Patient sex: M
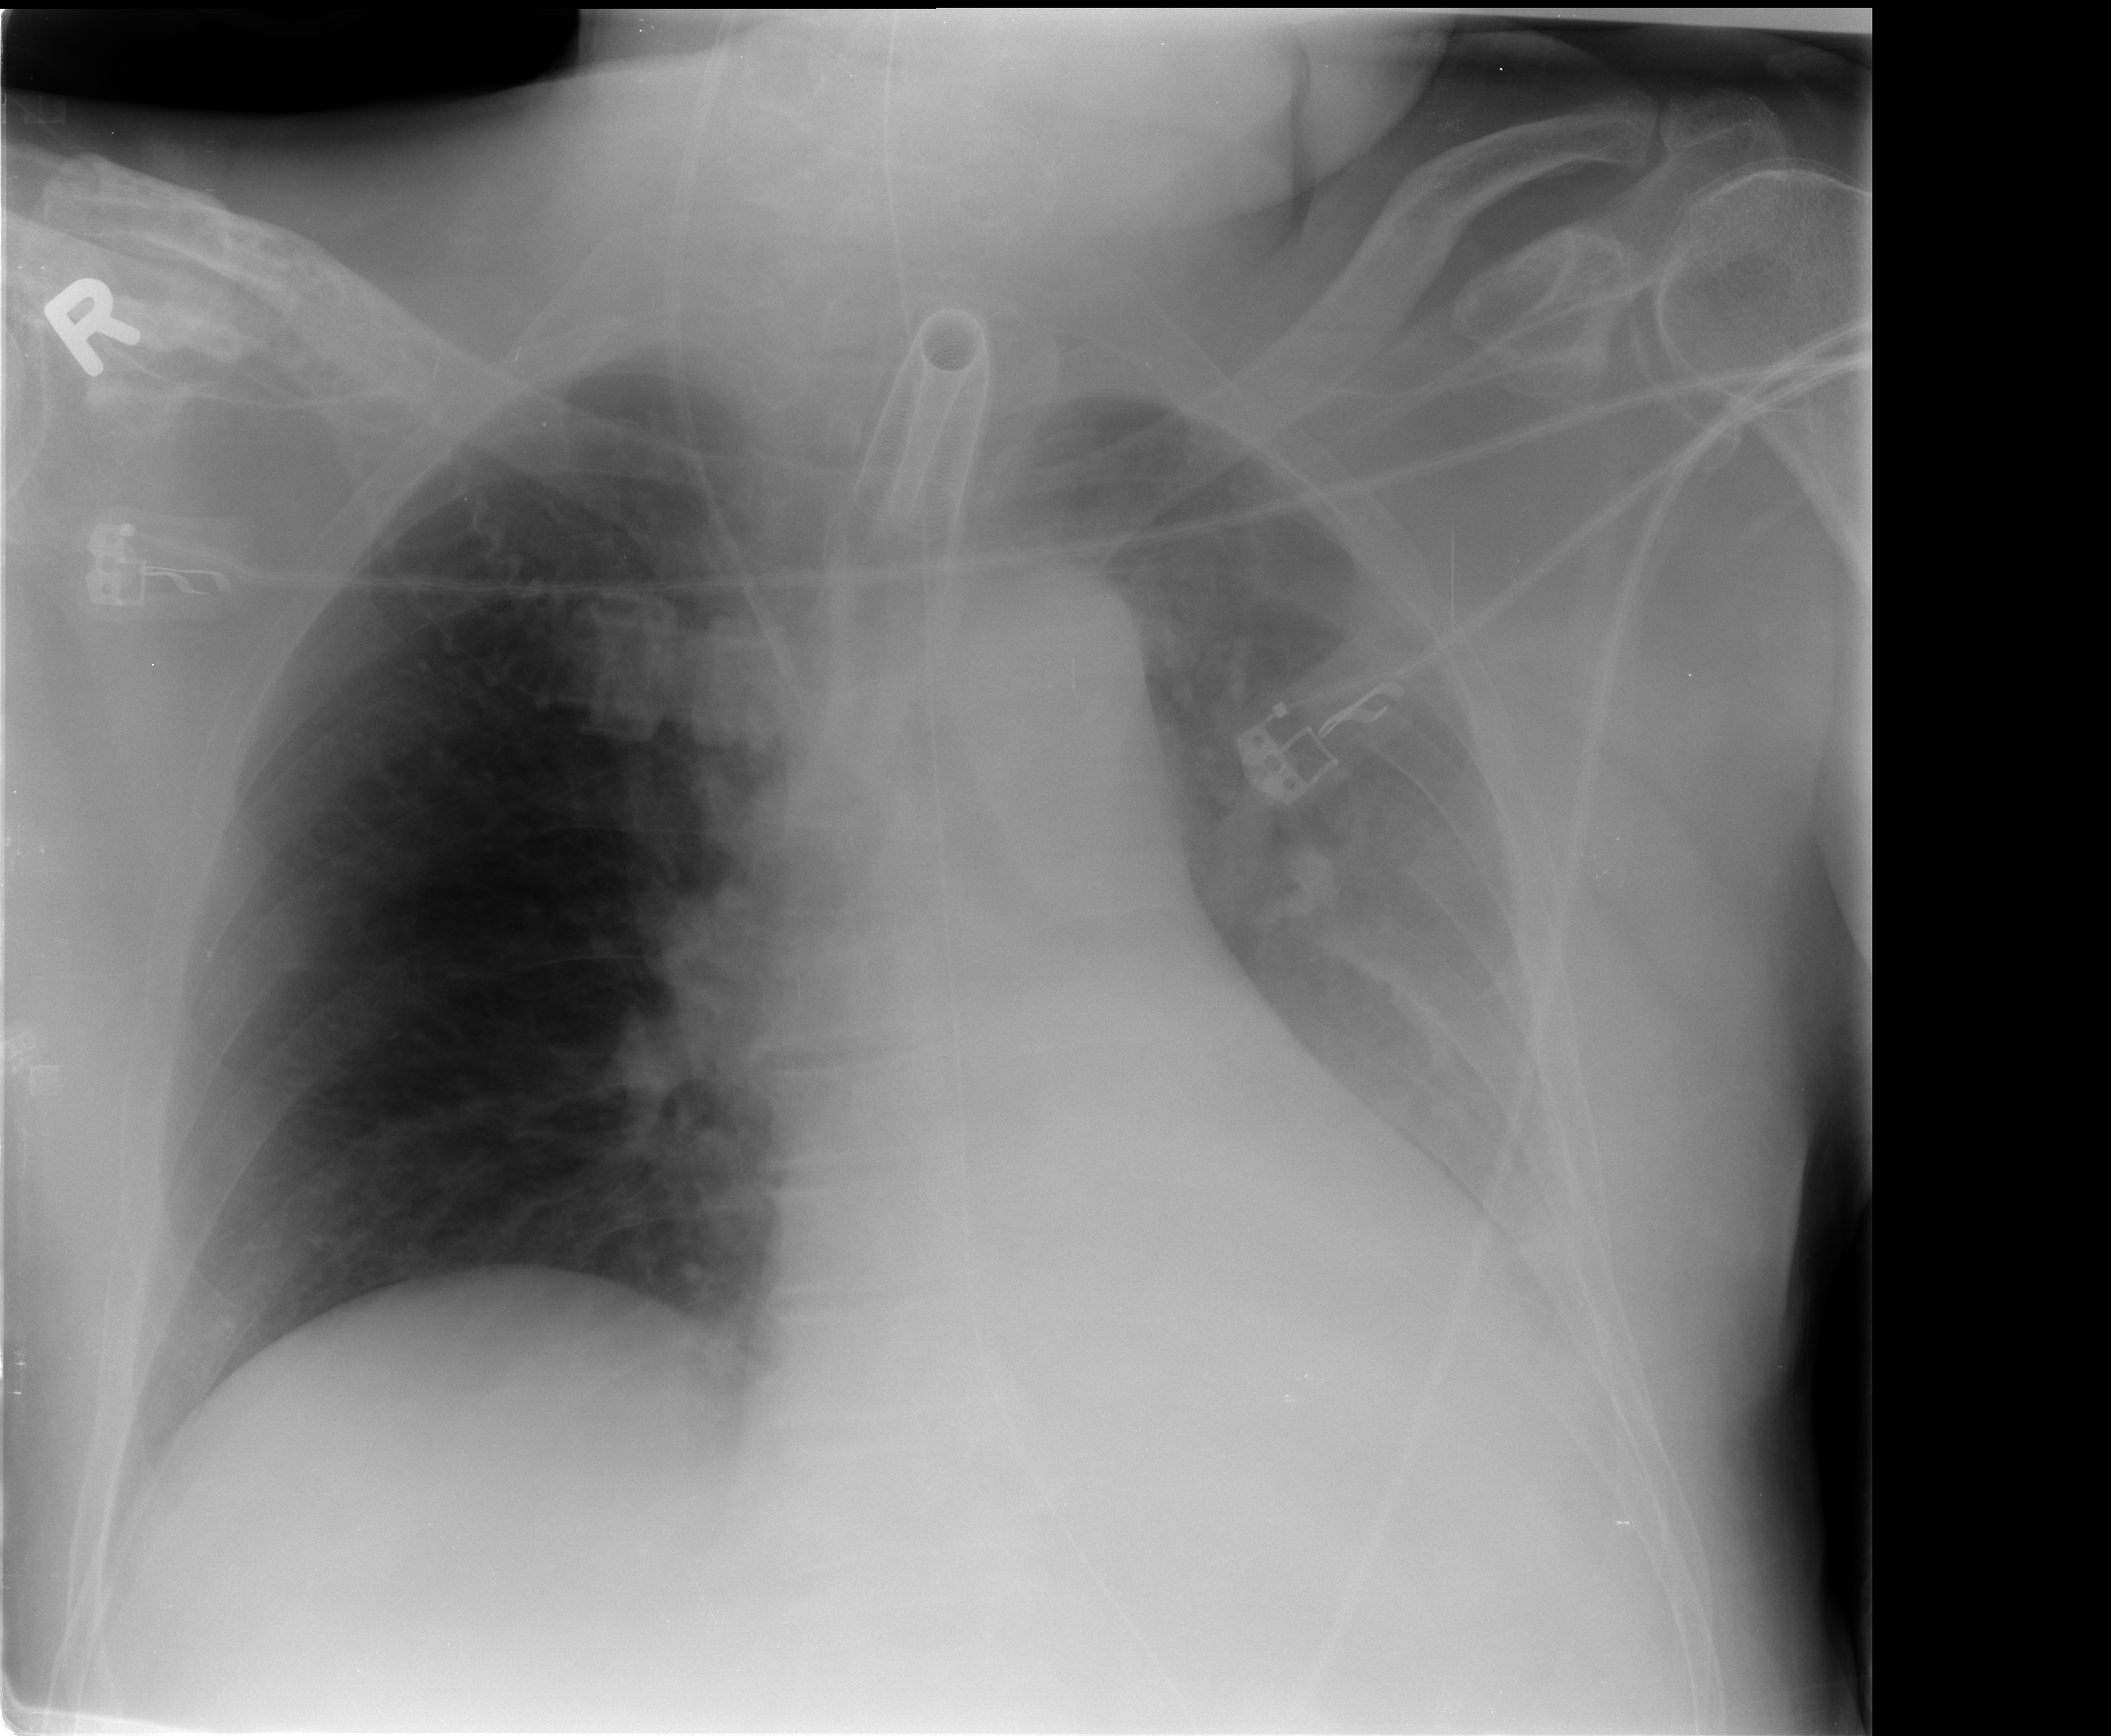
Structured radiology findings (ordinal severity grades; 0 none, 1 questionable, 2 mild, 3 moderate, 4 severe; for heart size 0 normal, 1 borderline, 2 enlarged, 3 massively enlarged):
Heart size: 1
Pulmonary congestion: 1
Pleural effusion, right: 0
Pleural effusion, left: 2
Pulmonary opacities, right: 0
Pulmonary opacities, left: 2
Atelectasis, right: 0
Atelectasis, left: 2